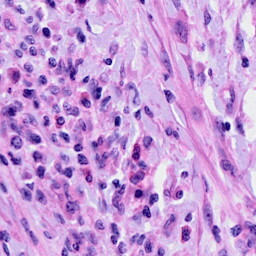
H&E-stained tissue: Cervix